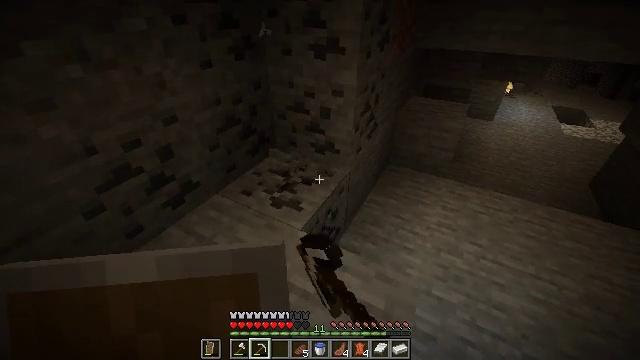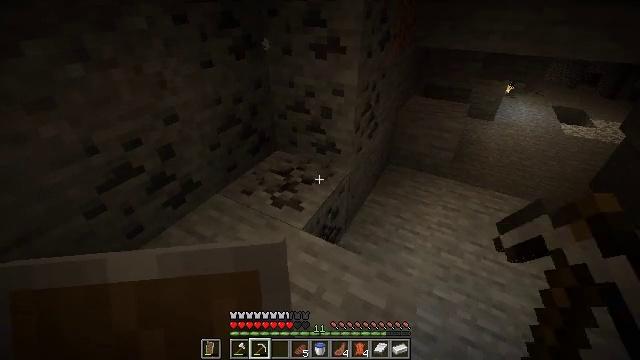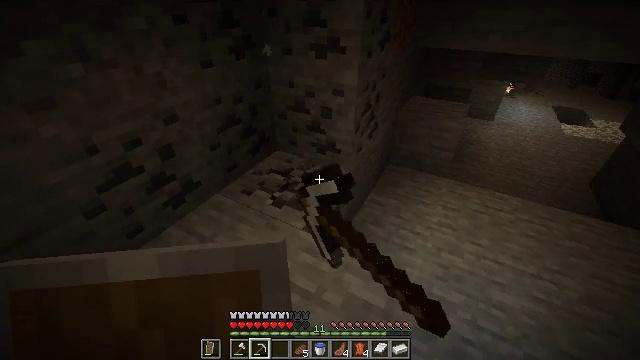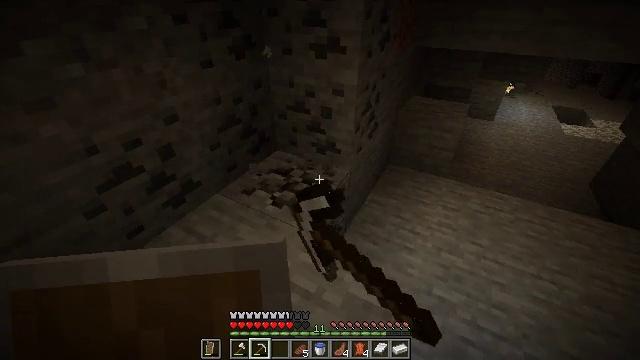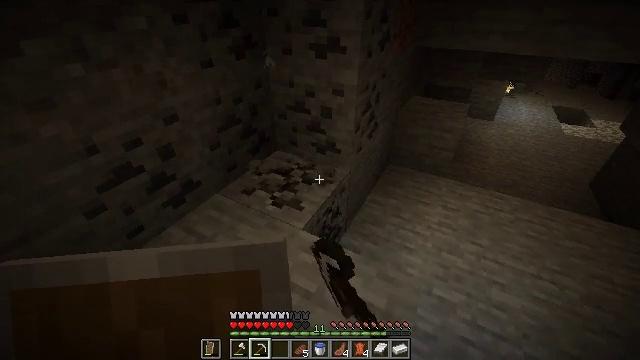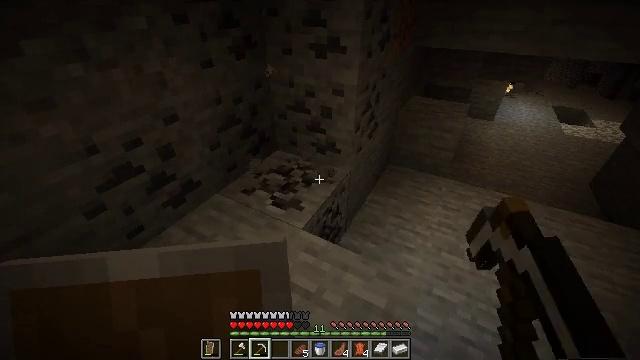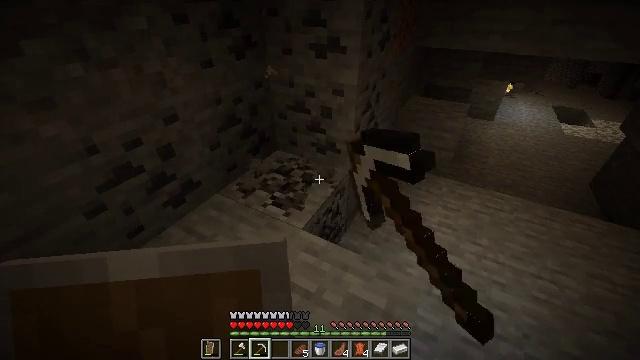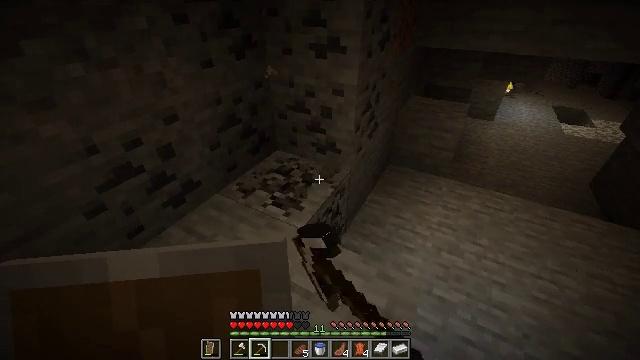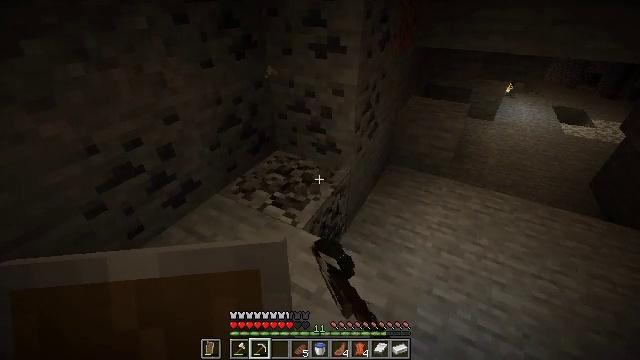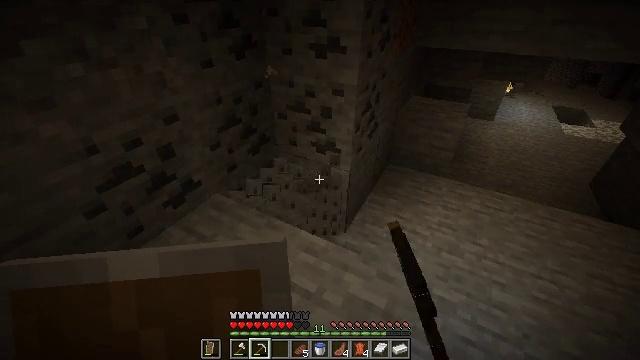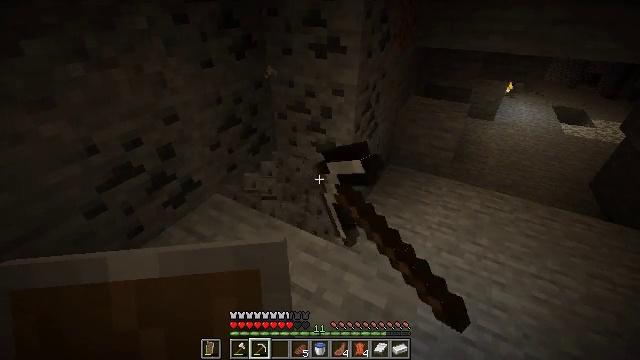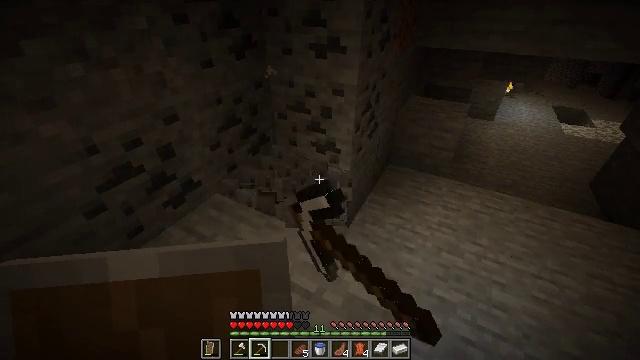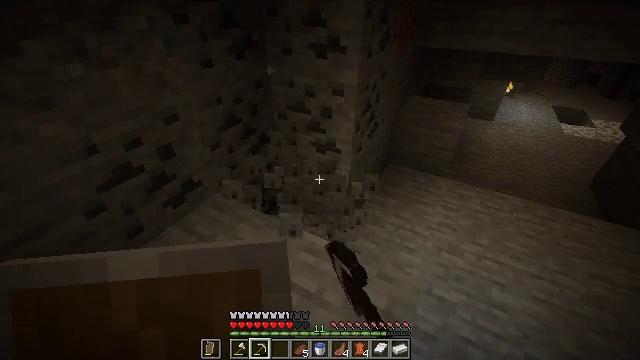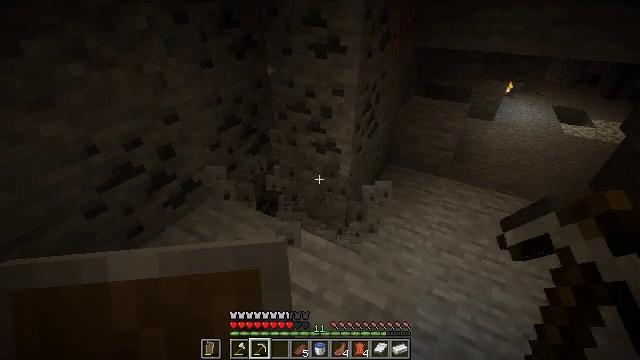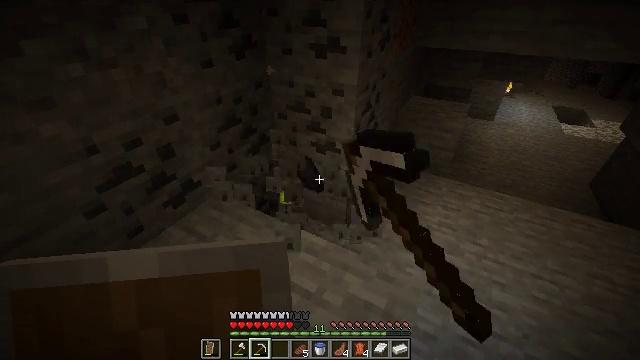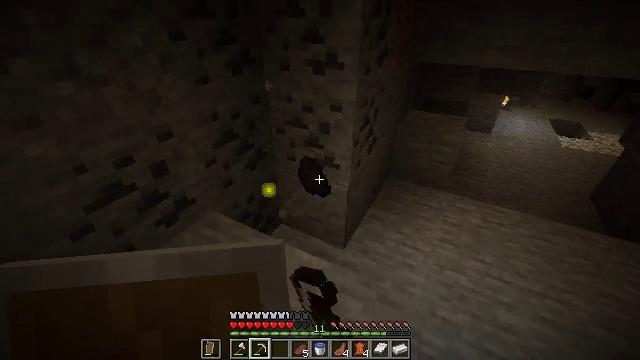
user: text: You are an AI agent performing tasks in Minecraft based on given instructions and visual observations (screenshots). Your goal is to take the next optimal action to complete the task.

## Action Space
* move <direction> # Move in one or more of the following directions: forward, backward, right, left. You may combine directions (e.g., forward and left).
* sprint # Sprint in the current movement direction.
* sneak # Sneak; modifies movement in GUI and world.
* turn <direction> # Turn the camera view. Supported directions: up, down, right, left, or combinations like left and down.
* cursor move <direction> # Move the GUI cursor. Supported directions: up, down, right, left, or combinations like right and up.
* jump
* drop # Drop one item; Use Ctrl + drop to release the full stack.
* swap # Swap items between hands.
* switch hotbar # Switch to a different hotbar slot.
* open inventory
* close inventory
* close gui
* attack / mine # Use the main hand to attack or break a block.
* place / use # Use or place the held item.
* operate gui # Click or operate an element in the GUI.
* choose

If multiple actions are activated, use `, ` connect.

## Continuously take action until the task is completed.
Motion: motion action
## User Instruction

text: Mine the coal ore underground.
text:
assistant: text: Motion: attack / mine
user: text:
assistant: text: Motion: attack / mine
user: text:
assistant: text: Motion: attack / mine
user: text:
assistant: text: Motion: attack / mine
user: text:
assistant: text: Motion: attack / mine
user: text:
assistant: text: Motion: attack / mine
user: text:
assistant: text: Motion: attack / mine
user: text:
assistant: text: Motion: attack / mine
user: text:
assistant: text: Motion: attack / mine
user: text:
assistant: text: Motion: attack / mine
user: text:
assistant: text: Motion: attack / mine
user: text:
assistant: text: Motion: attack / mine
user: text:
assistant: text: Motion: attack / mine
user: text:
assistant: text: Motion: attack / mine
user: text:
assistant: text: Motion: move forward, turn up, attack / mine
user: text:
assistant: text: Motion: move forward, turn right and up, attack / mine
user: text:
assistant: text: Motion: move forward, turn up, attack / mine
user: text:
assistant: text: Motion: attack / mine
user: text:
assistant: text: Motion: attack / mine
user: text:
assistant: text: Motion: attack / mine
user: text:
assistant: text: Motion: attack / mine
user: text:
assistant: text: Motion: attack / mine
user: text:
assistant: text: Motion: attack / mine
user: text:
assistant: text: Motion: attack / mine
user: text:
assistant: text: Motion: attack / mine
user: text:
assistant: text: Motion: attack / mine
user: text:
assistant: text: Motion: attack / mine
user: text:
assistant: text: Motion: attack / mine
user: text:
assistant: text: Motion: attack / mine
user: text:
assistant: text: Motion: attack / mine